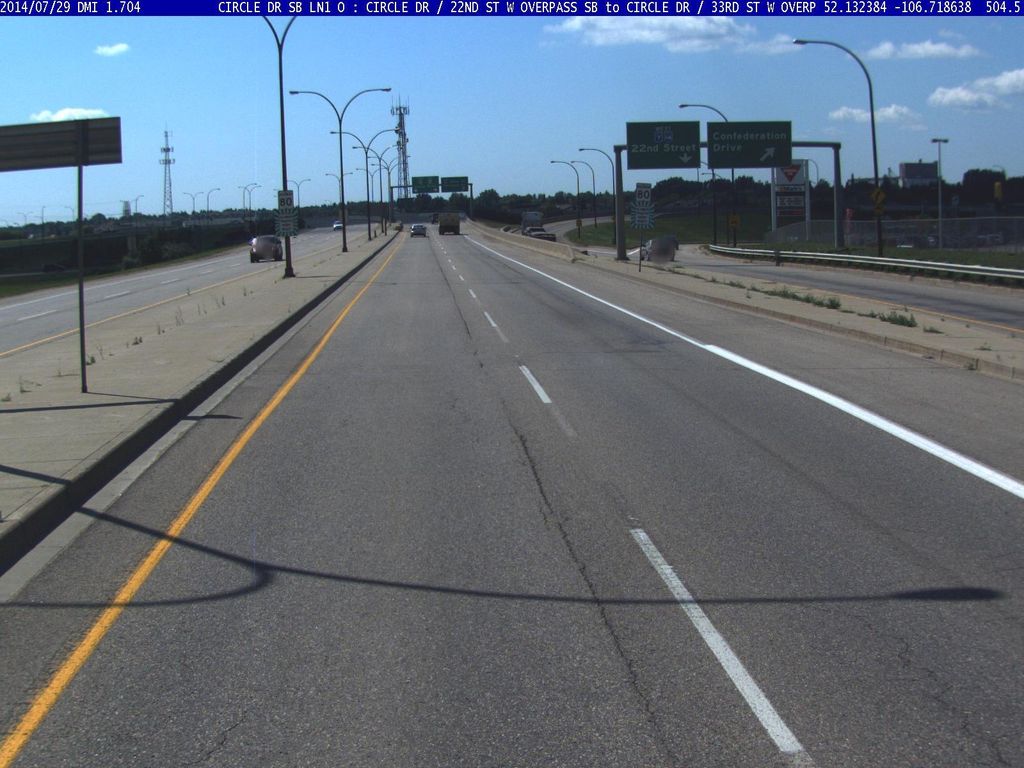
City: saskatoon